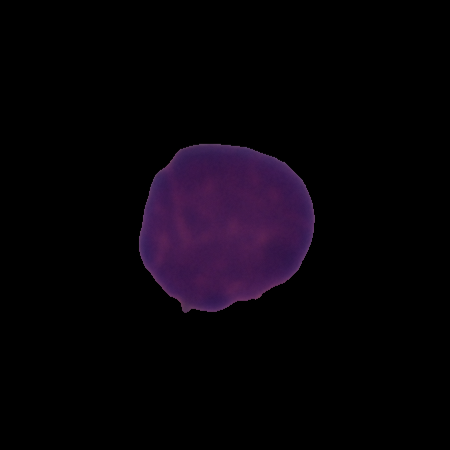
Label: healthy